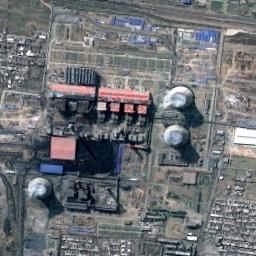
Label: thermal_power_station